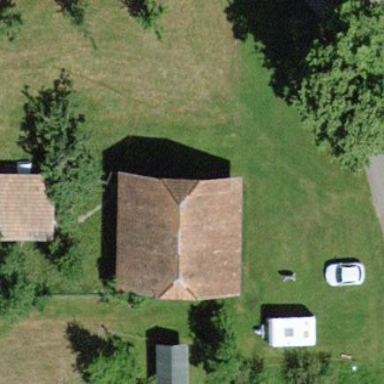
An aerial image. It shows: Barn.